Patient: sex M, age 61
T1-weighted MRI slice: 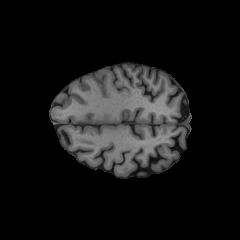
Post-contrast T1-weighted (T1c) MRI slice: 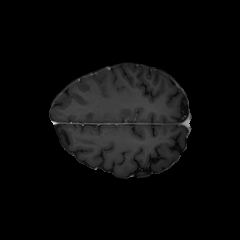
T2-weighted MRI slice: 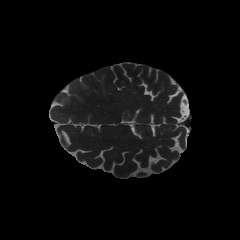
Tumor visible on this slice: no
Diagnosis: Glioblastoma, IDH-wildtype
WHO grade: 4